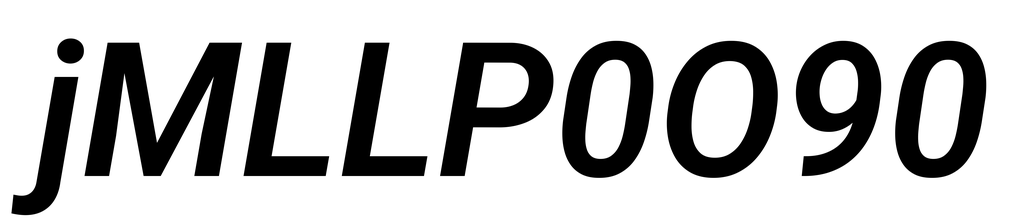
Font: Roboto-Italic_SemiBold_Italic